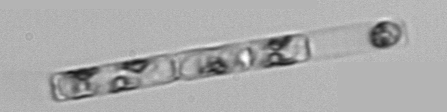
Label: Guinardia_delicatula_TAG_internal_parasite